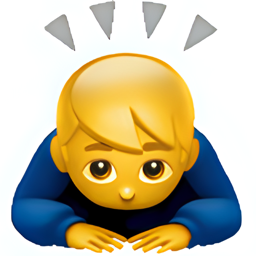
Name: man bowing deeply
Emoji: 🙇‍♂️
Group: People & Body
Sub-group: person-gesture